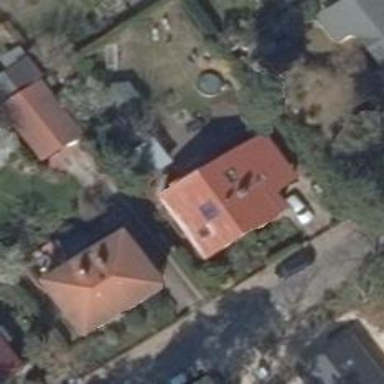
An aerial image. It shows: Detached building with gabled roof.